Question: I'm creating a chat application and I want to display names in . When the form is first load, I display the History conversation from database on a 'RichTextBox' control using these lines of code and i want to display the name in Bold :
Here's all the code to make this possible :
'''
string strProvider = "Data Source=" + srv_host + ";Database=" + srv_db + ";User ID=" + srv_user + ";Password=" + srv_pass;
MySqlConnection myConn = new MySqlConnection(strProvider);
try
{
myConn.Open();
string strCmd = "SELECT * FROM comments WHERE task_id=@task_id AND ((from_usr=@from AND to_usr=@to) OR (from_usr=@to AND to_usr=@from)) ORDER BY at_time ASC";
MySqlCommand myCmd = new MySqlCommand(strCmd, myConn);
myCmd.Parameters.AddWithValue("from", frm_usr);
myCmd.Parameters.AddWithValue("to", to_usr);
myCmd.Parameters.AddWithValue("task_id", tid);
myCmd.ExecuteNonQuery(); // execute now
MySqlDataReader dr = myCmd.ExecuteReader();
while (dr.Read())
{
string text = dr.GetValue(1).ToString() + ": " + dr.GetValue(6) + Environment.NewLine;
richTextBox1.AppendText(text);
richTextBox1.SelectionStart = 0;
richTextBox1.SelectionLength = dr.GetValue(1).ToString().Length;
richTextBox1.SelectionFont = new Font(richTextBox1.Font,FontStyle.Bold);
}
myConn.Dispose();
}
catch (Exception E) { MessageBox.Show(E.Message); }
'''
And these are the lines of code that doesn't work as expected :
'''
while (dr.Read())
{
string text = dr.GetValue(1).ToString() + ": " + dr.GetValue(6) + Environment.NewLine;
richTextBox1.AppendText(text);
richTextBox1.SelectionStart = 0;
richTextBox1.SelectionLength = dr.GetValue(1).ToString().Length;
richTextBox1.SelectionFont = new Font(richTextBox1.Font,FontStyle.Bold);
}
'''
'dr.GetValue(1).ToString()' Holds tha full name of user 'dr.GetValue(6).ToString()' Hold the message
The problem with code above is that it displays only the first name in Bold but other lines are not affected. See the image
Could some one please tell me the reason why the code isn't working. I couldn't figure out where is the error.Thank-you
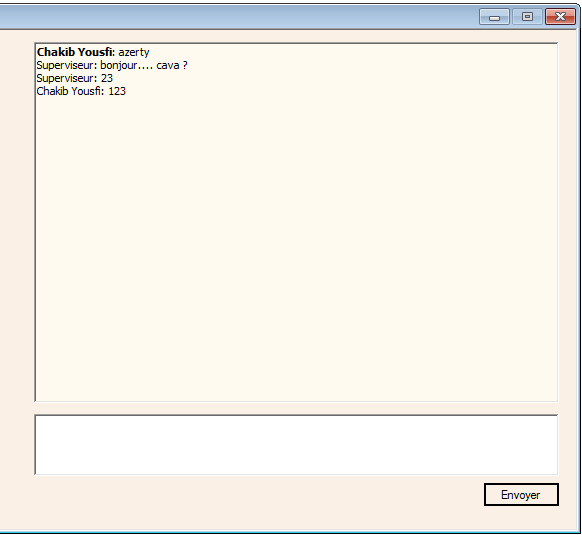
Answer: The problem you are having here is that 'richTextBox1.SelectionStart' is always zero, meaning that the formatting will only ever be applied to the first line in the text box.
Try setting this to 'richTextBox1.SelectionStart = richTextBox1.TextLength'.
Try setting it to
'''
richTextBox1.SelectionStart = richTextBox1.TextLength - text.Length;
'''
I think the Invalid Argument thing is caused by the use of 'Environment.NewLine'. If I use instead '"
"', the code works fine. The problem is that 'Environment.NewLine' is of course '
' on Windows, yet the 'richtextBox1' seems to be ignoring the '
'. This results in 'richTextBox1.TextLength - text.Length' being -1 in the first iteration.